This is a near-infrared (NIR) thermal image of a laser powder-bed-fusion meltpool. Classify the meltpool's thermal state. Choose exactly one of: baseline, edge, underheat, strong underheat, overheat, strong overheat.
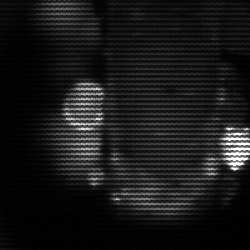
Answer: strong underheat